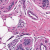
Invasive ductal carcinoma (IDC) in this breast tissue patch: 0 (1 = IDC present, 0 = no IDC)